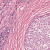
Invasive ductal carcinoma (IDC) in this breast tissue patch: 0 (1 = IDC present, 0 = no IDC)